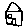
Label: house